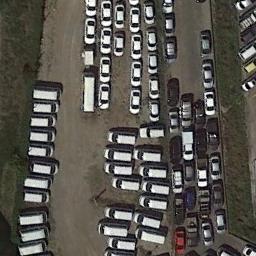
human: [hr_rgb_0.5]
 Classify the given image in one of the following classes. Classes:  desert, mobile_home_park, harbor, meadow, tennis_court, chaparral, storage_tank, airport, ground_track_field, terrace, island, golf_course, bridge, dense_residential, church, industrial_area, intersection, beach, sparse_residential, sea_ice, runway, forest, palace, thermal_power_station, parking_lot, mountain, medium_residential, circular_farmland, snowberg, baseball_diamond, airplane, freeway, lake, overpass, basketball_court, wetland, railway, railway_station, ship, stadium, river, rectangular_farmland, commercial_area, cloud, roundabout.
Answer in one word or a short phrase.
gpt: parking_lot